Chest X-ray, AP view. Patient: 46 years old, sex M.
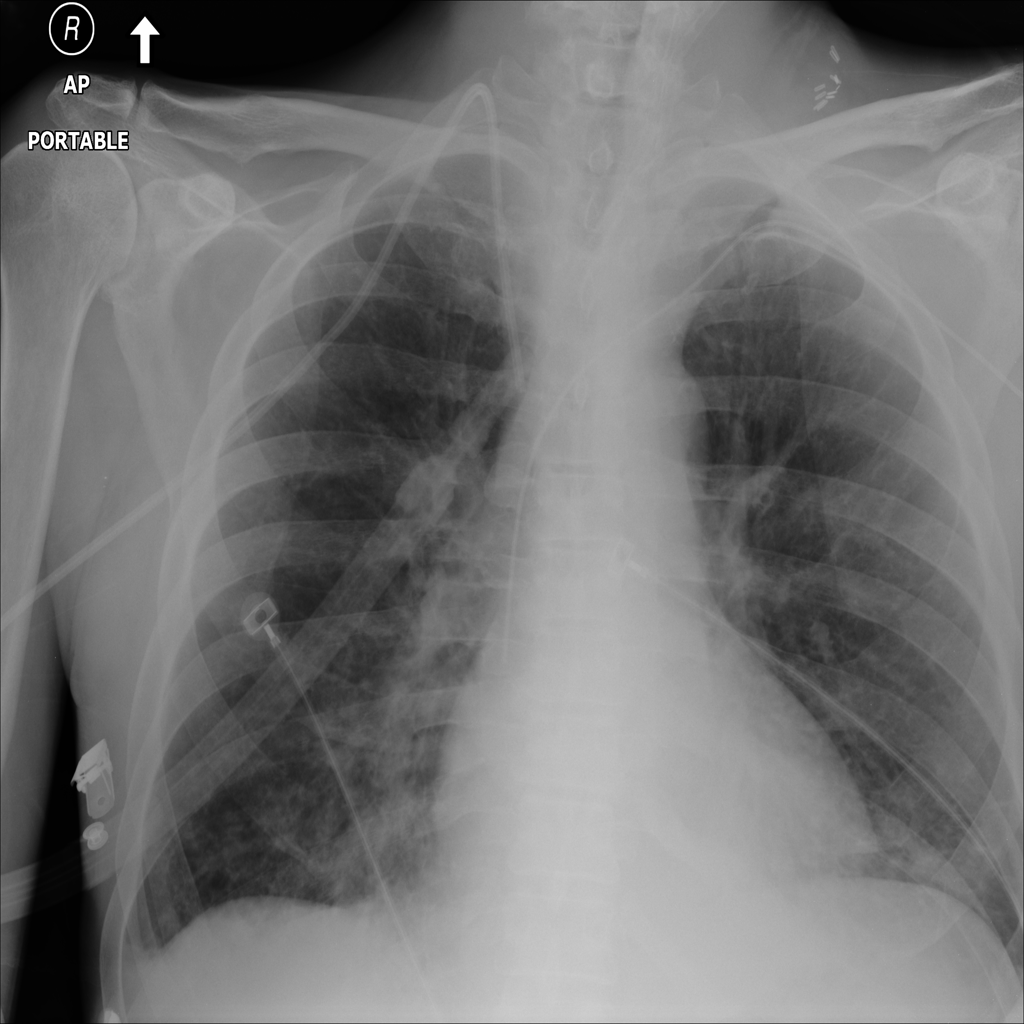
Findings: Infiltration